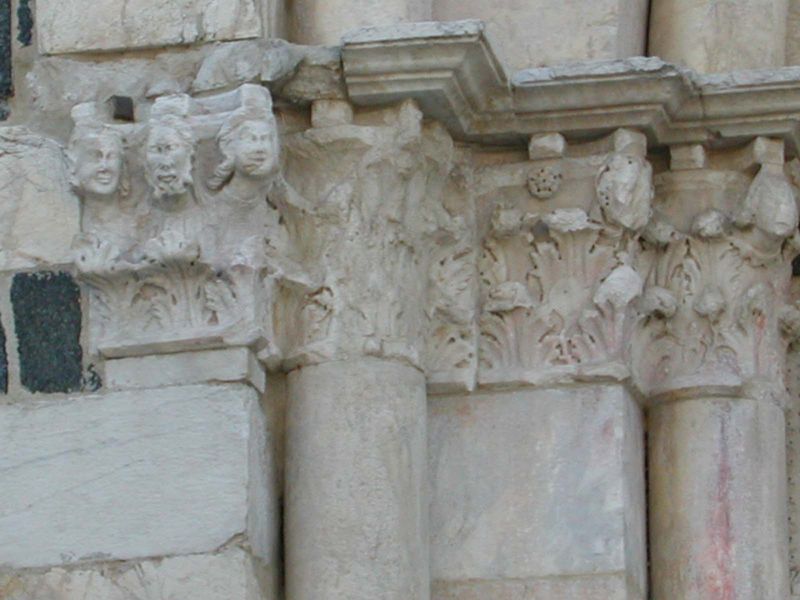
Titel: Zweifarbiges Portal
Standort: Volterra, Baptisterium (EU - I - Toskana)
Schlagwörter: kopf, köpfe, marmor, säule, säulen, gebäude, gesichter, stein, kirche, pflanzen, fassade, ornamente, kapitelle, kapitell, photo, sims, ionisch, antik, korinth, dorisch, korinthisch, fresco, akanthus, korintisch, arcanthus, rsäulen